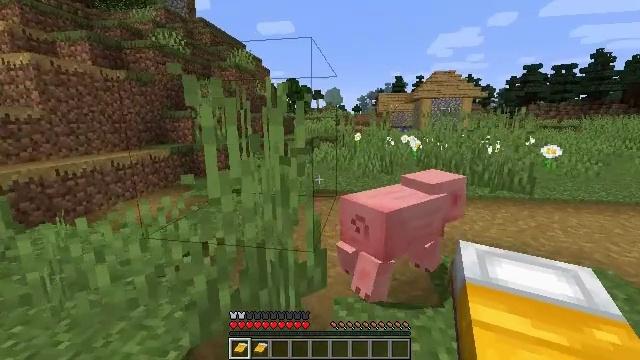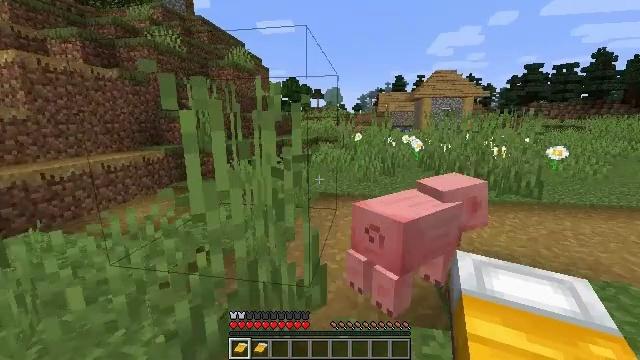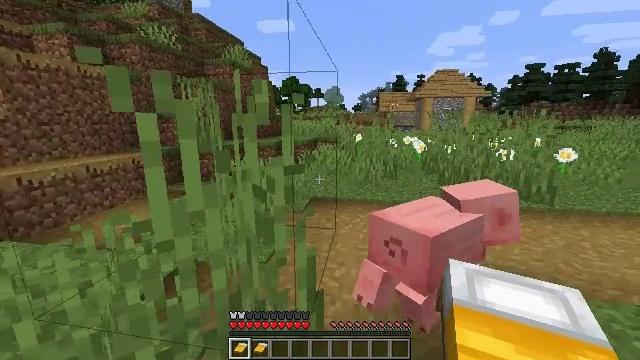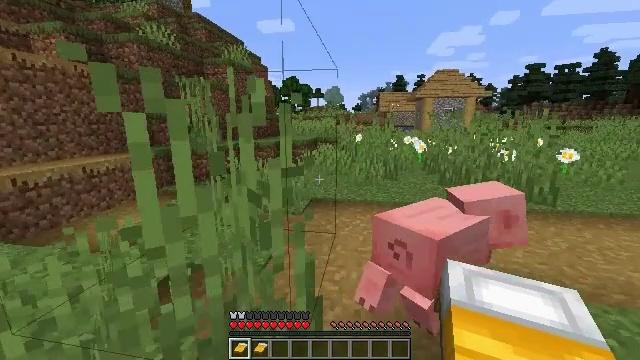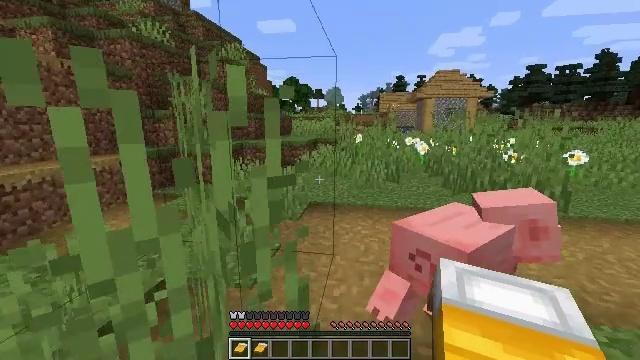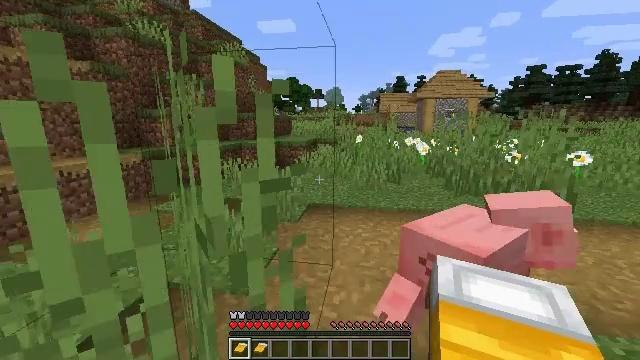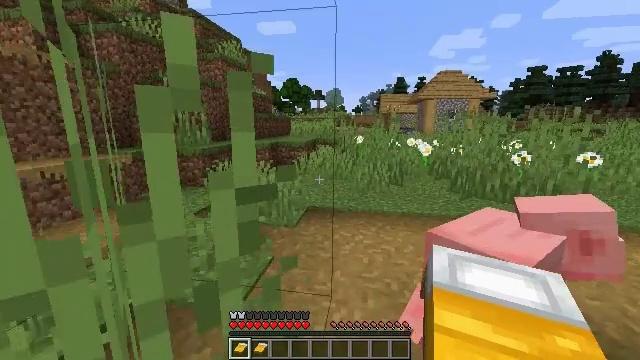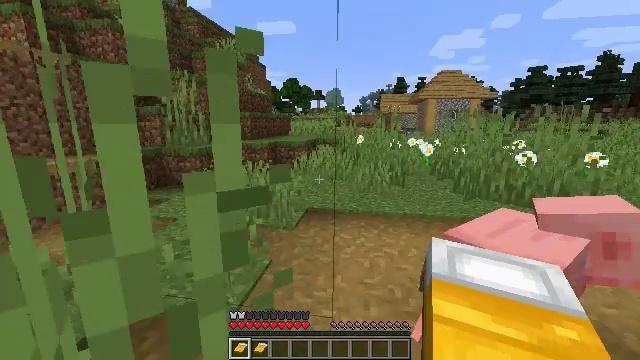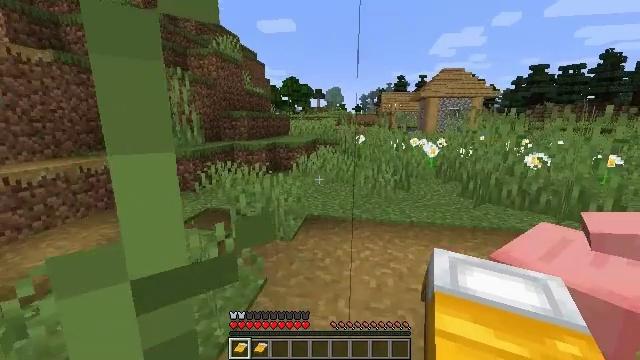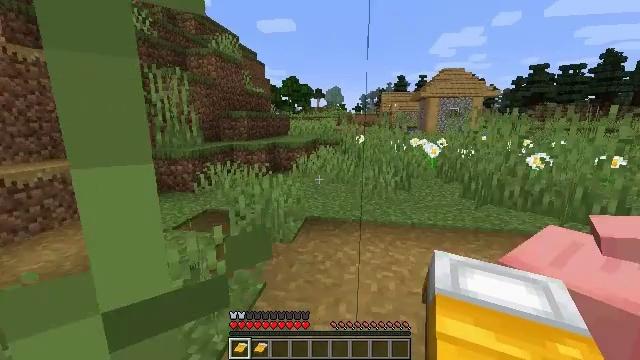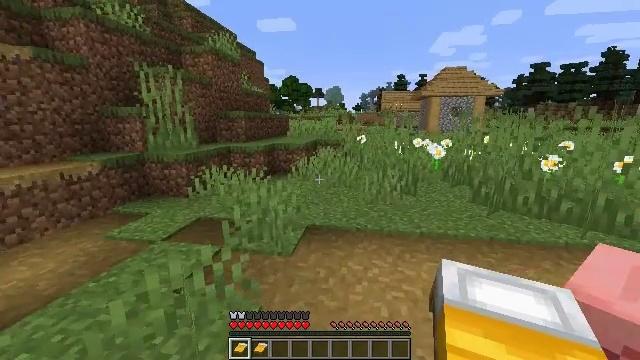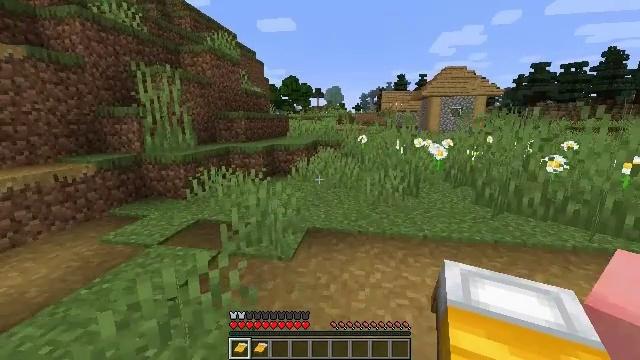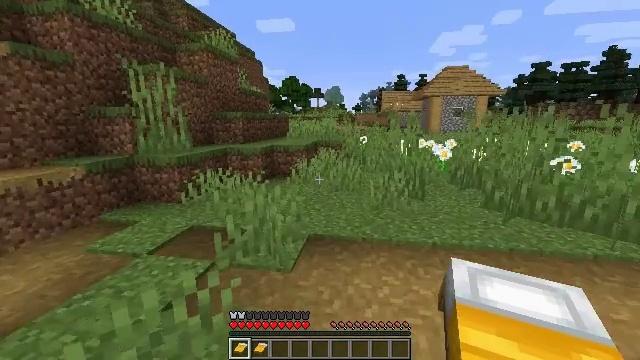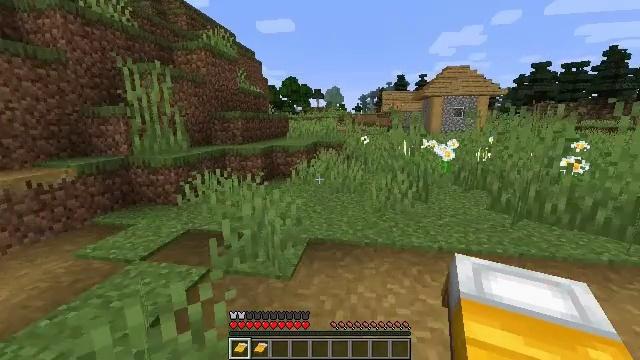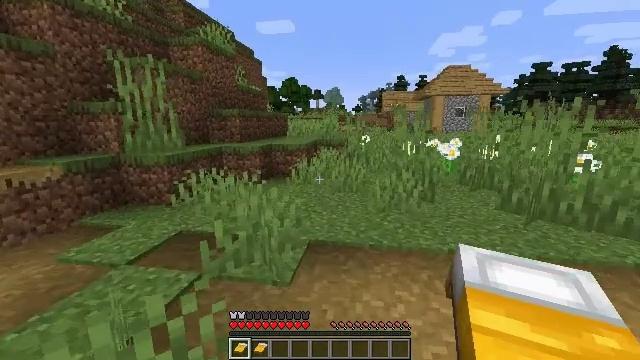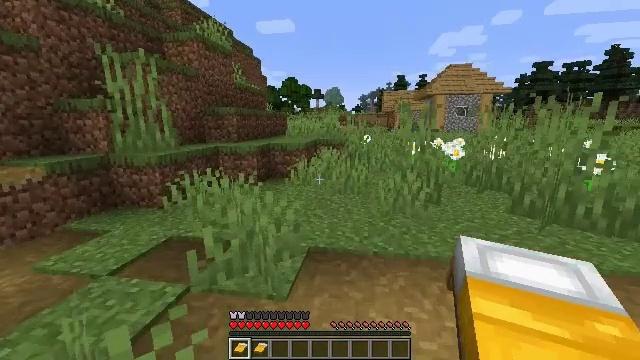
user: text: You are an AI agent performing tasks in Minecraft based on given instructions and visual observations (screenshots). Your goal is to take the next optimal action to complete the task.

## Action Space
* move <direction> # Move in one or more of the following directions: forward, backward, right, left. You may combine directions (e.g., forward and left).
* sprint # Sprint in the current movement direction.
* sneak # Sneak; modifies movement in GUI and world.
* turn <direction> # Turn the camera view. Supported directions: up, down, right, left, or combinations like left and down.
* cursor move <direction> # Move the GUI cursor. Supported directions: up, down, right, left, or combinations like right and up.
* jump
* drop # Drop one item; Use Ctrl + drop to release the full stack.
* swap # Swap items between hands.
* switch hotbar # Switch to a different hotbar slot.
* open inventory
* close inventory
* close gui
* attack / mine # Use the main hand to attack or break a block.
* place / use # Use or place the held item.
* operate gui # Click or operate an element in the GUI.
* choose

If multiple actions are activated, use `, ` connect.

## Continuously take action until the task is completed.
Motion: motion action
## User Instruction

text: Retrieve the stripped oak log.
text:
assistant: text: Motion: move forward
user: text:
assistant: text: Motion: move forward
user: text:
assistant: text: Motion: move forward
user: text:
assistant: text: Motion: move forward
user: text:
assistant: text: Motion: move forward
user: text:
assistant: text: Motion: move forward
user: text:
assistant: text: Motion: move forward
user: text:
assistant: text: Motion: move forward
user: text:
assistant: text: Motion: move forward
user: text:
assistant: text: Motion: move forward
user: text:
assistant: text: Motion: move forward
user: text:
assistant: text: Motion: move forward
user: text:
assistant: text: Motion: move forward
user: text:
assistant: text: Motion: move forward
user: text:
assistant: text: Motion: move forward
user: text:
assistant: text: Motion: move forward
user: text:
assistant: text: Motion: move forward, turn right
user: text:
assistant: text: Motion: move forward, turn right and up, switch to hotbar 4
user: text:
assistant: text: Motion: move forward, turn right, switch to hotbar 4
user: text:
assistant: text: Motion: move forward, switch to hotbar 4
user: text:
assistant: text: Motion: move forward, switch to hotbar 4
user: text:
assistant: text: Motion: move forward, switch to hotbar 4
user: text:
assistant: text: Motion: move forward, switch to hotbar 4
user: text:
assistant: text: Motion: move forward
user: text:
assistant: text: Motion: move forward
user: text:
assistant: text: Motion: move forward
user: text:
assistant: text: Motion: move forward
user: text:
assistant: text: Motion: move forward
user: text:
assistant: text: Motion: move forward, switch to hotbar 3
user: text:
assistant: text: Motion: move forward, switch to hotbar 3